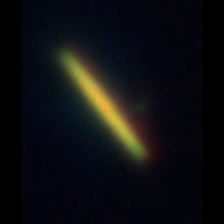
Taxon: Pennate
Group: Diatoms